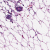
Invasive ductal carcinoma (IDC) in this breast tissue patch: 0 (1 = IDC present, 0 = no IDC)